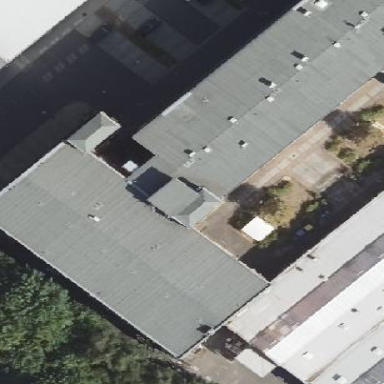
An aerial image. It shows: Industrial building.